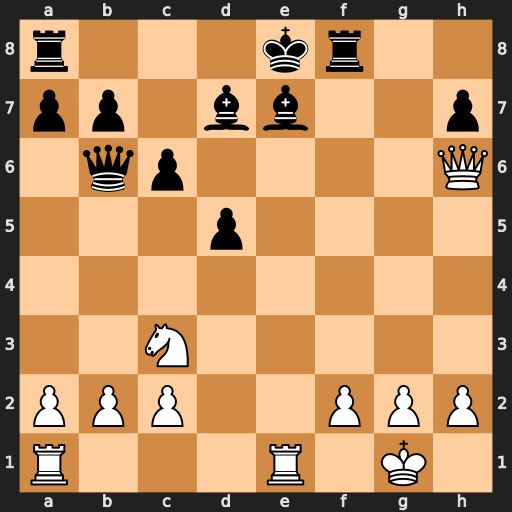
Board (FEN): r3kr2/pp1bb2p/1qp4Q/3p4/8/2N5/PPP2PPP/R3R1K1
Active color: w
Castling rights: q
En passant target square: -
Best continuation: Rxe7+ Kxe7 Re1+ Kd8 Qxf8+